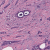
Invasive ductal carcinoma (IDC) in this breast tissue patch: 1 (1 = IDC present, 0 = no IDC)